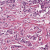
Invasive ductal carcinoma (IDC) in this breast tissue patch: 1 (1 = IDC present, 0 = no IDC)